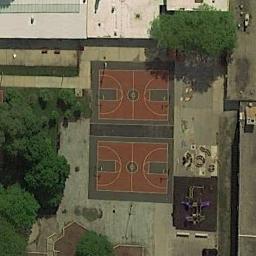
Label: basketball_court